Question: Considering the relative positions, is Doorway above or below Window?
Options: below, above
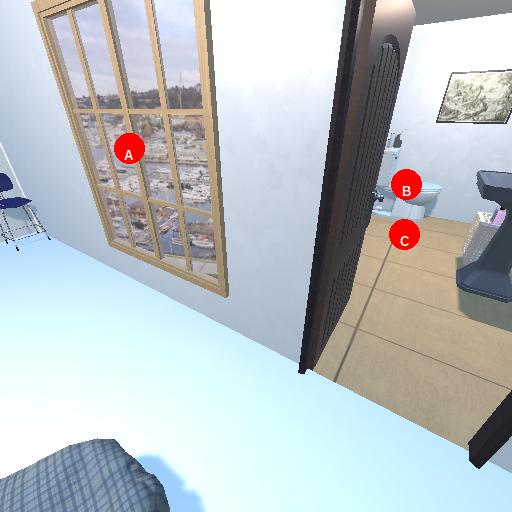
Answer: below